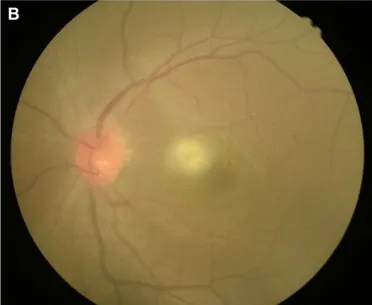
Color fundus images of the eyes of the patient with Leber's idiopathic stellate neuroretinitis. The left eye.
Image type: ophthalmic_imaging (fundus_photograph)